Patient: sex M, age 51
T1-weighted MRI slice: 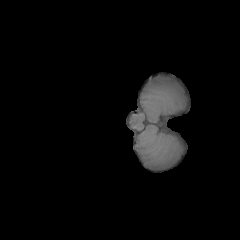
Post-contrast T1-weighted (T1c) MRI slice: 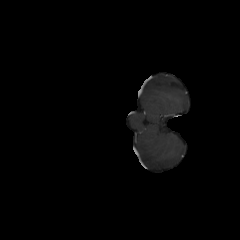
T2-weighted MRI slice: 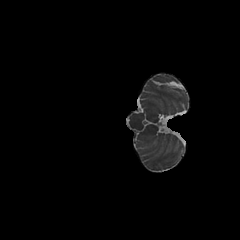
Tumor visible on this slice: no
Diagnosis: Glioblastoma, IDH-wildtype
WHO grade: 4